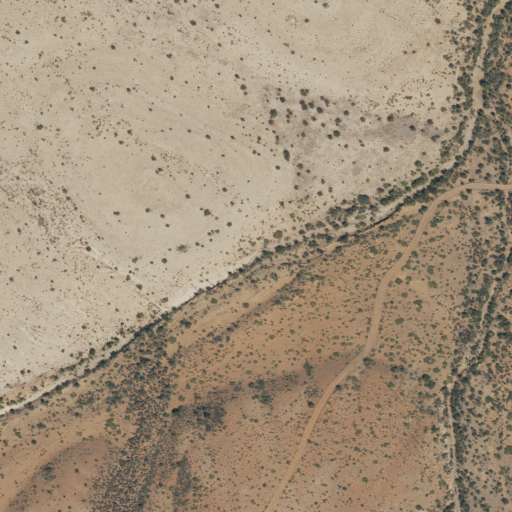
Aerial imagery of valley in Texas named Patterson Draw containing shrub and grassland